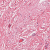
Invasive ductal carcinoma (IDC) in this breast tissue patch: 0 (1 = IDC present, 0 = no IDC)